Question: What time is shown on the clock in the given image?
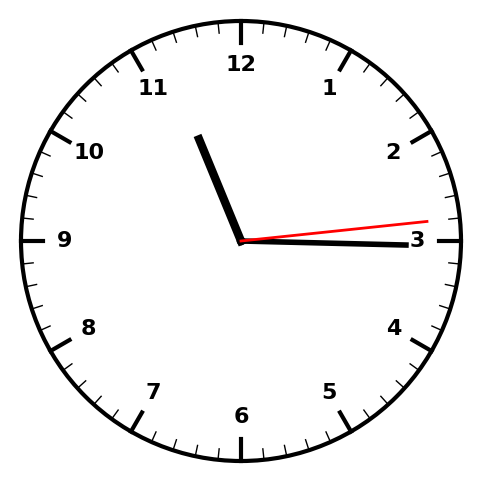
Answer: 11:15:14